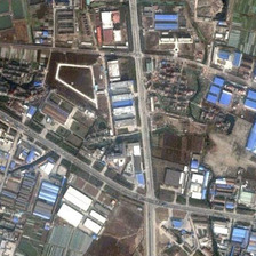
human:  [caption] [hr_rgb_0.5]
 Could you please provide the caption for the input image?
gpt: Most of them are blue factories.

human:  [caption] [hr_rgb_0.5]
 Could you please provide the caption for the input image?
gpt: Little factory in blue.

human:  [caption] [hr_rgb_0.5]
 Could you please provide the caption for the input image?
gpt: Most factories are blue.

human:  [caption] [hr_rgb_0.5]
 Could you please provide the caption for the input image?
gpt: Most factories are blue

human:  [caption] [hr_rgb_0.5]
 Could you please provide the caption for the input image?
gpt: Most of them are blue factories.